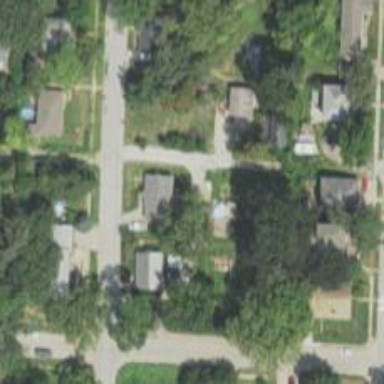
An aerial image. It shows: Alley classified as service road.